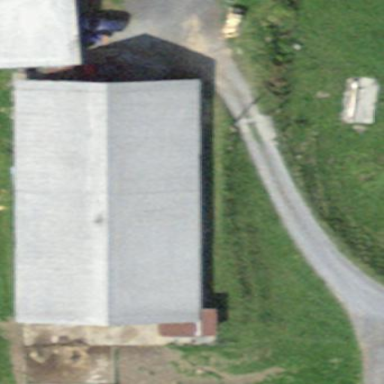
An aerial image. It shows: Farm auxiliary building.